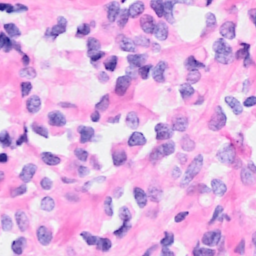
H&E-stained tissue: Breast